Question: last night I went to my website and found that the css property width: auto in Chrome in not functioning... meaning it has no effect on my css style. Is there a fix that make the width auto fill to a text or image like what used to be in the general css property width?
I was trying many solutions such as adding a fixed width instead, but that causes other styling issues...
any idea what to do?
'''
.userinfo_extra dl dt {
float: right;
display: block;
margin-right: 5px;
}
.userstats dt {
margin-left: 6px;
}
.userstats dd {
border: 1px dotted #EDEDED;
margin-left: 3px;
}
.userinfo_extra dl {
margin-right: 8px;
margin-left: 8px;
float: left;
min-width: 180px;
width: auto;
background: none repeat scroll 0 0 #FDFDFD;
}
'''
'''
<div class="userinfo_extra fwidth">
<dl class="userstats"> <dt>Join Date</dt>
<dd>Apr 2015</dd> <dt>Posts</dt>
<dd>210</dd> <dt>eval level</dt>
<dd id="reppower">10</dd>
<dd></dd>
</dl>
</div>
'''

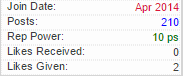
Answer: You don't need to left float position your dl element, and need make sure your dd element rtl direction.
'''
.userinfo_extra dt { /*don't need to left float dl element */
float: left;
display: block;
margin-right: 5px;
}
.userstats dt {
margin-left: 6px;
}
.userstats dd {
border: 1px dotted #EDEDED;
margin-left: 3px;
direction: rtl; /*make dd element right to left direction */
}
.userinfo_extra dl { /*don't need to left float dl element */
margin-right: 8px;
margin-left: 8px;
min-width: 180px;
width: auto;
background: none repeat scroll 0 0 #FDFDFD;
}
'''
'''
<div class="userinfo_extra fwidth">
<dl class="userstats">
<dt>Join Date</dt>
<dd>Apr 2015</dd>
<dt>Posts</dt>
<dd>210</dd>
<dt>eval level</dt>
<dd id="reppower">10</dd>
</dl>
</div>
'''